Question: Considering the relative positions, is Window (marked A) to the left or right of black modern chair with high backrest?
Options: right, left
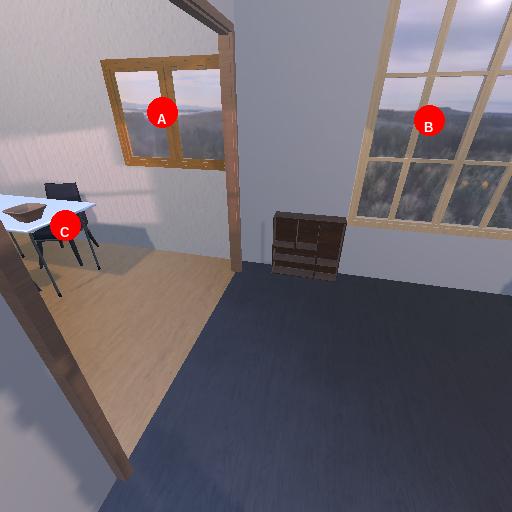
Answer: right